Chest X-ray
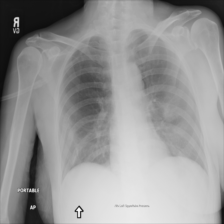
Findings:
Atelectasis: negative
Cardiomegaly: negative
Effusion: negative
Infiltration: negative
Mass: negative
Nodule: negative
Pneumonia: negative
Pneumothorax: positive
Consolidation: negative
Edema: negative
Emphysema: negative
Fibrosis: negative
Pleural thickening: negative
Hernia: negative